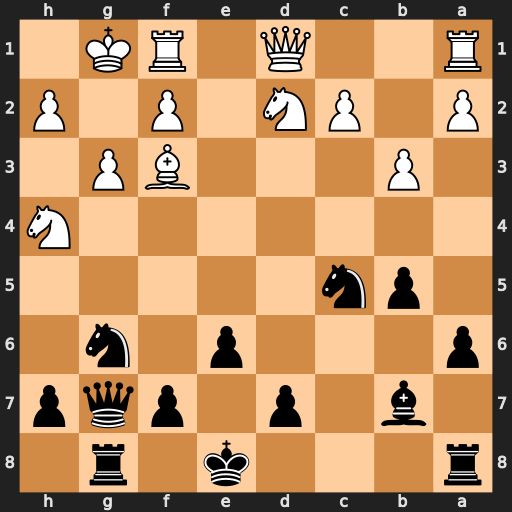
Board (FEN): r3k1r1/1b1p1pqp/p3p1n1/1pn5/7N/1P3BP1/P1PN1P1P/R2Q1RK1
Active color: b
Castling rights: q
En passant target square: -
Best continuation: Nxh4 Bxb7 Nxb7